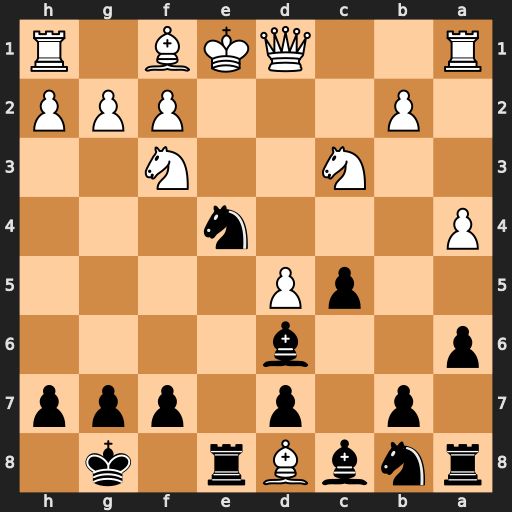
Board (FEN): rnbBr1k1/1p1p1ppp/p2b4/2pP4/P3n3/2N2N2/1P3PPP/R2QKB1R
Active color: b
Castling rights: KQ
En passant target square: -
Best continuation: Nxc3+ Kd2 Nxd1